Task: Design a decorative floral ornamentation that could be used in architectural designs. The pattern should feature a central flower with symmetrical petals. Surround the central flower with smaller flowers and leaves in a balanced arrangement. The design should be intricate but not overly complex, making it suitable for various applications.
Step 1839:
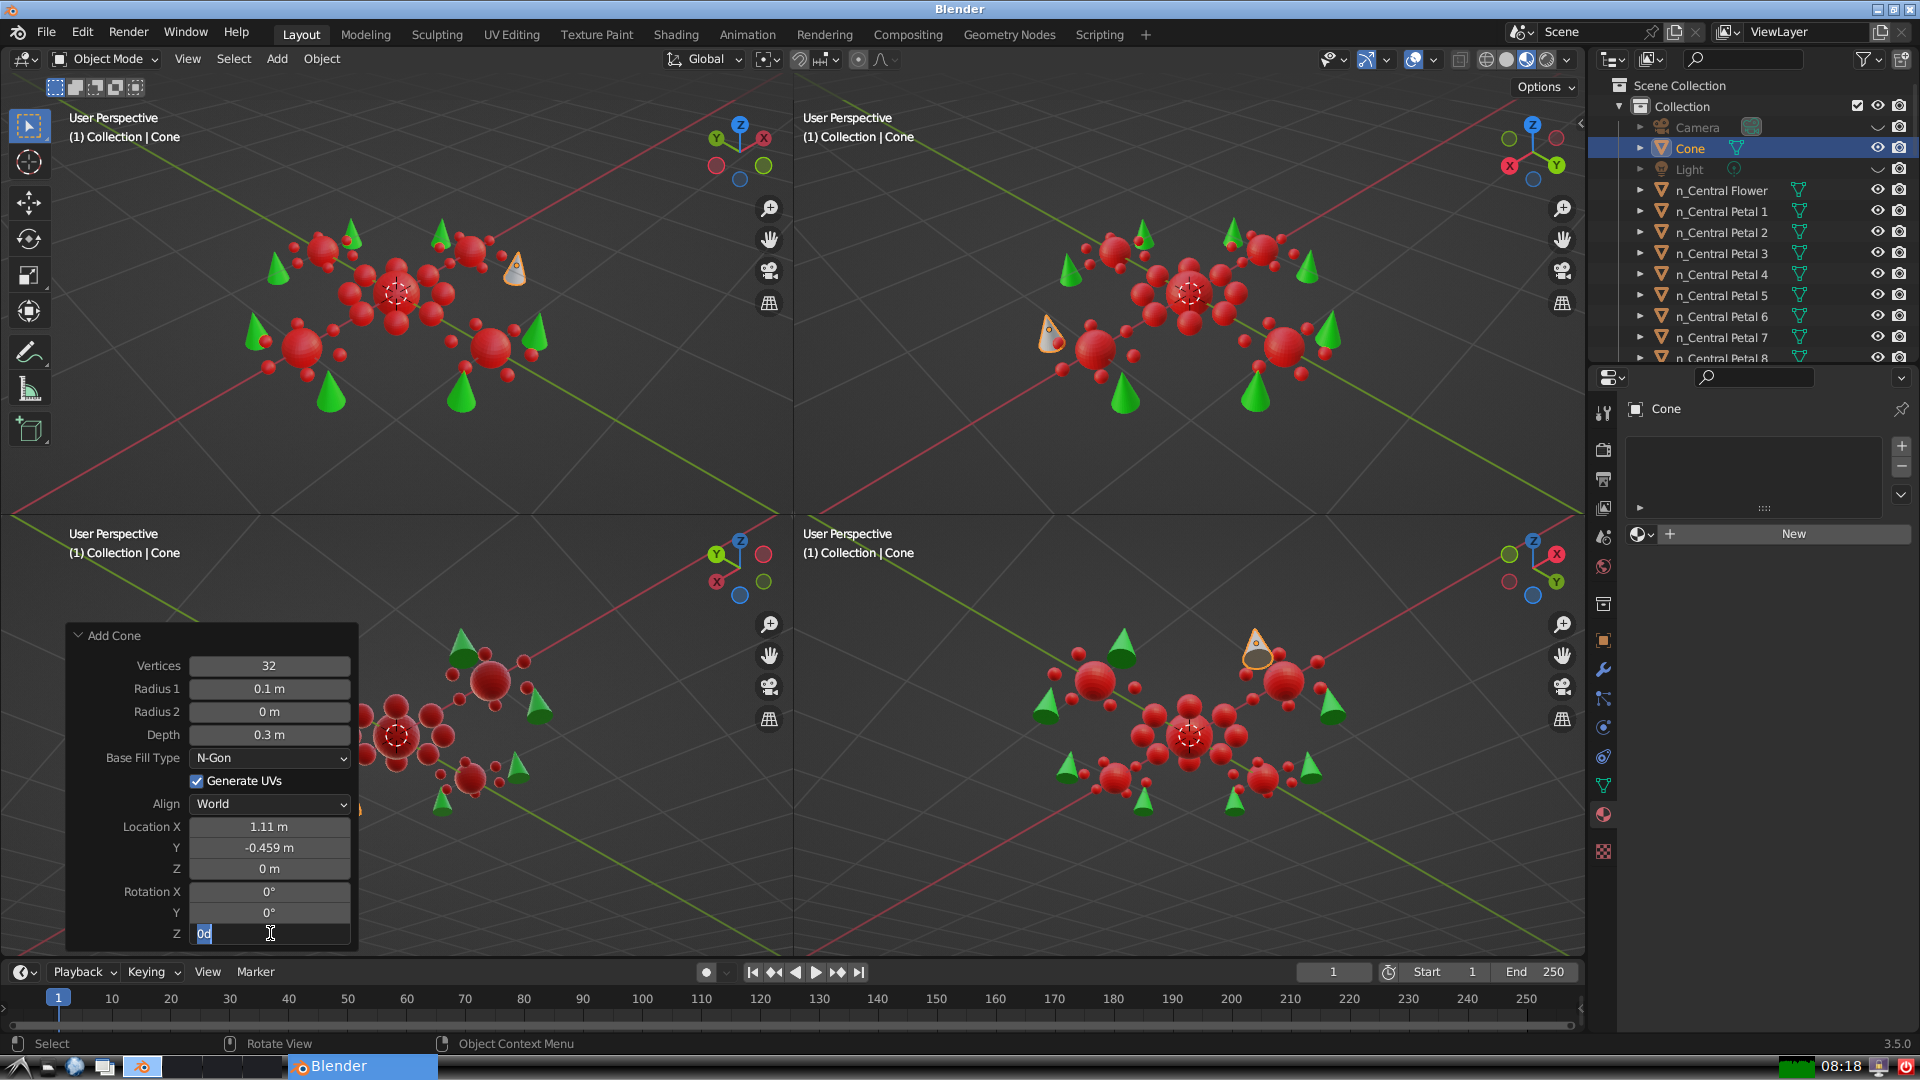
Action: input_text: 337.5